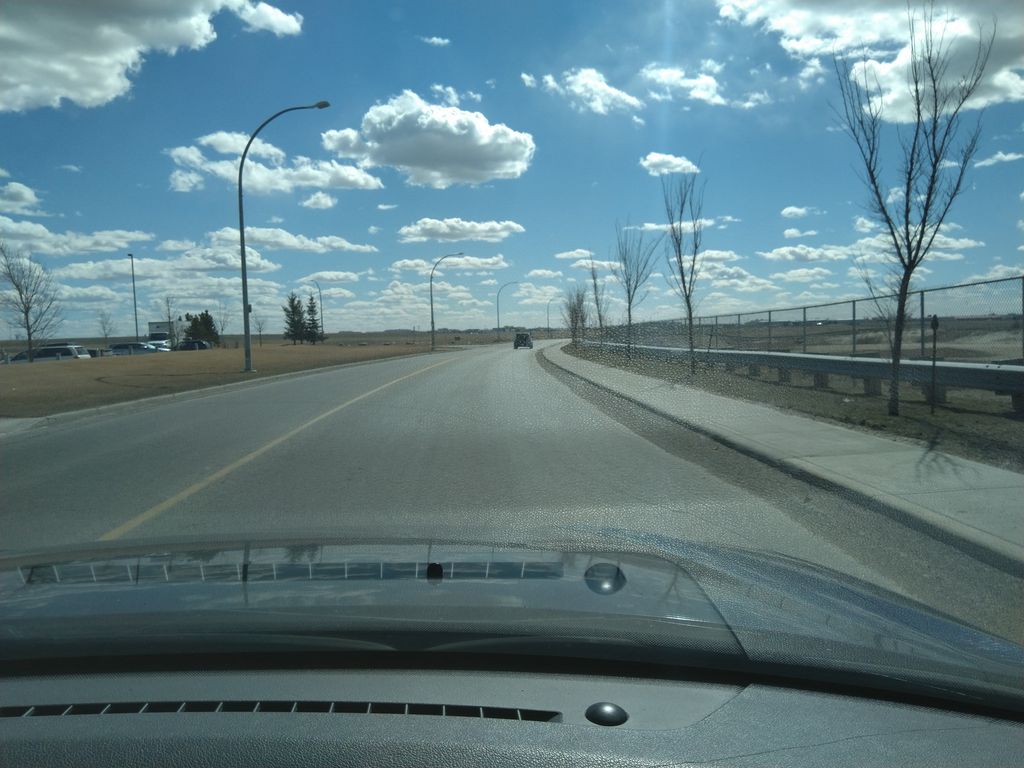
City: calgary